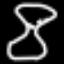
Label: hourglass